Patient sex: F
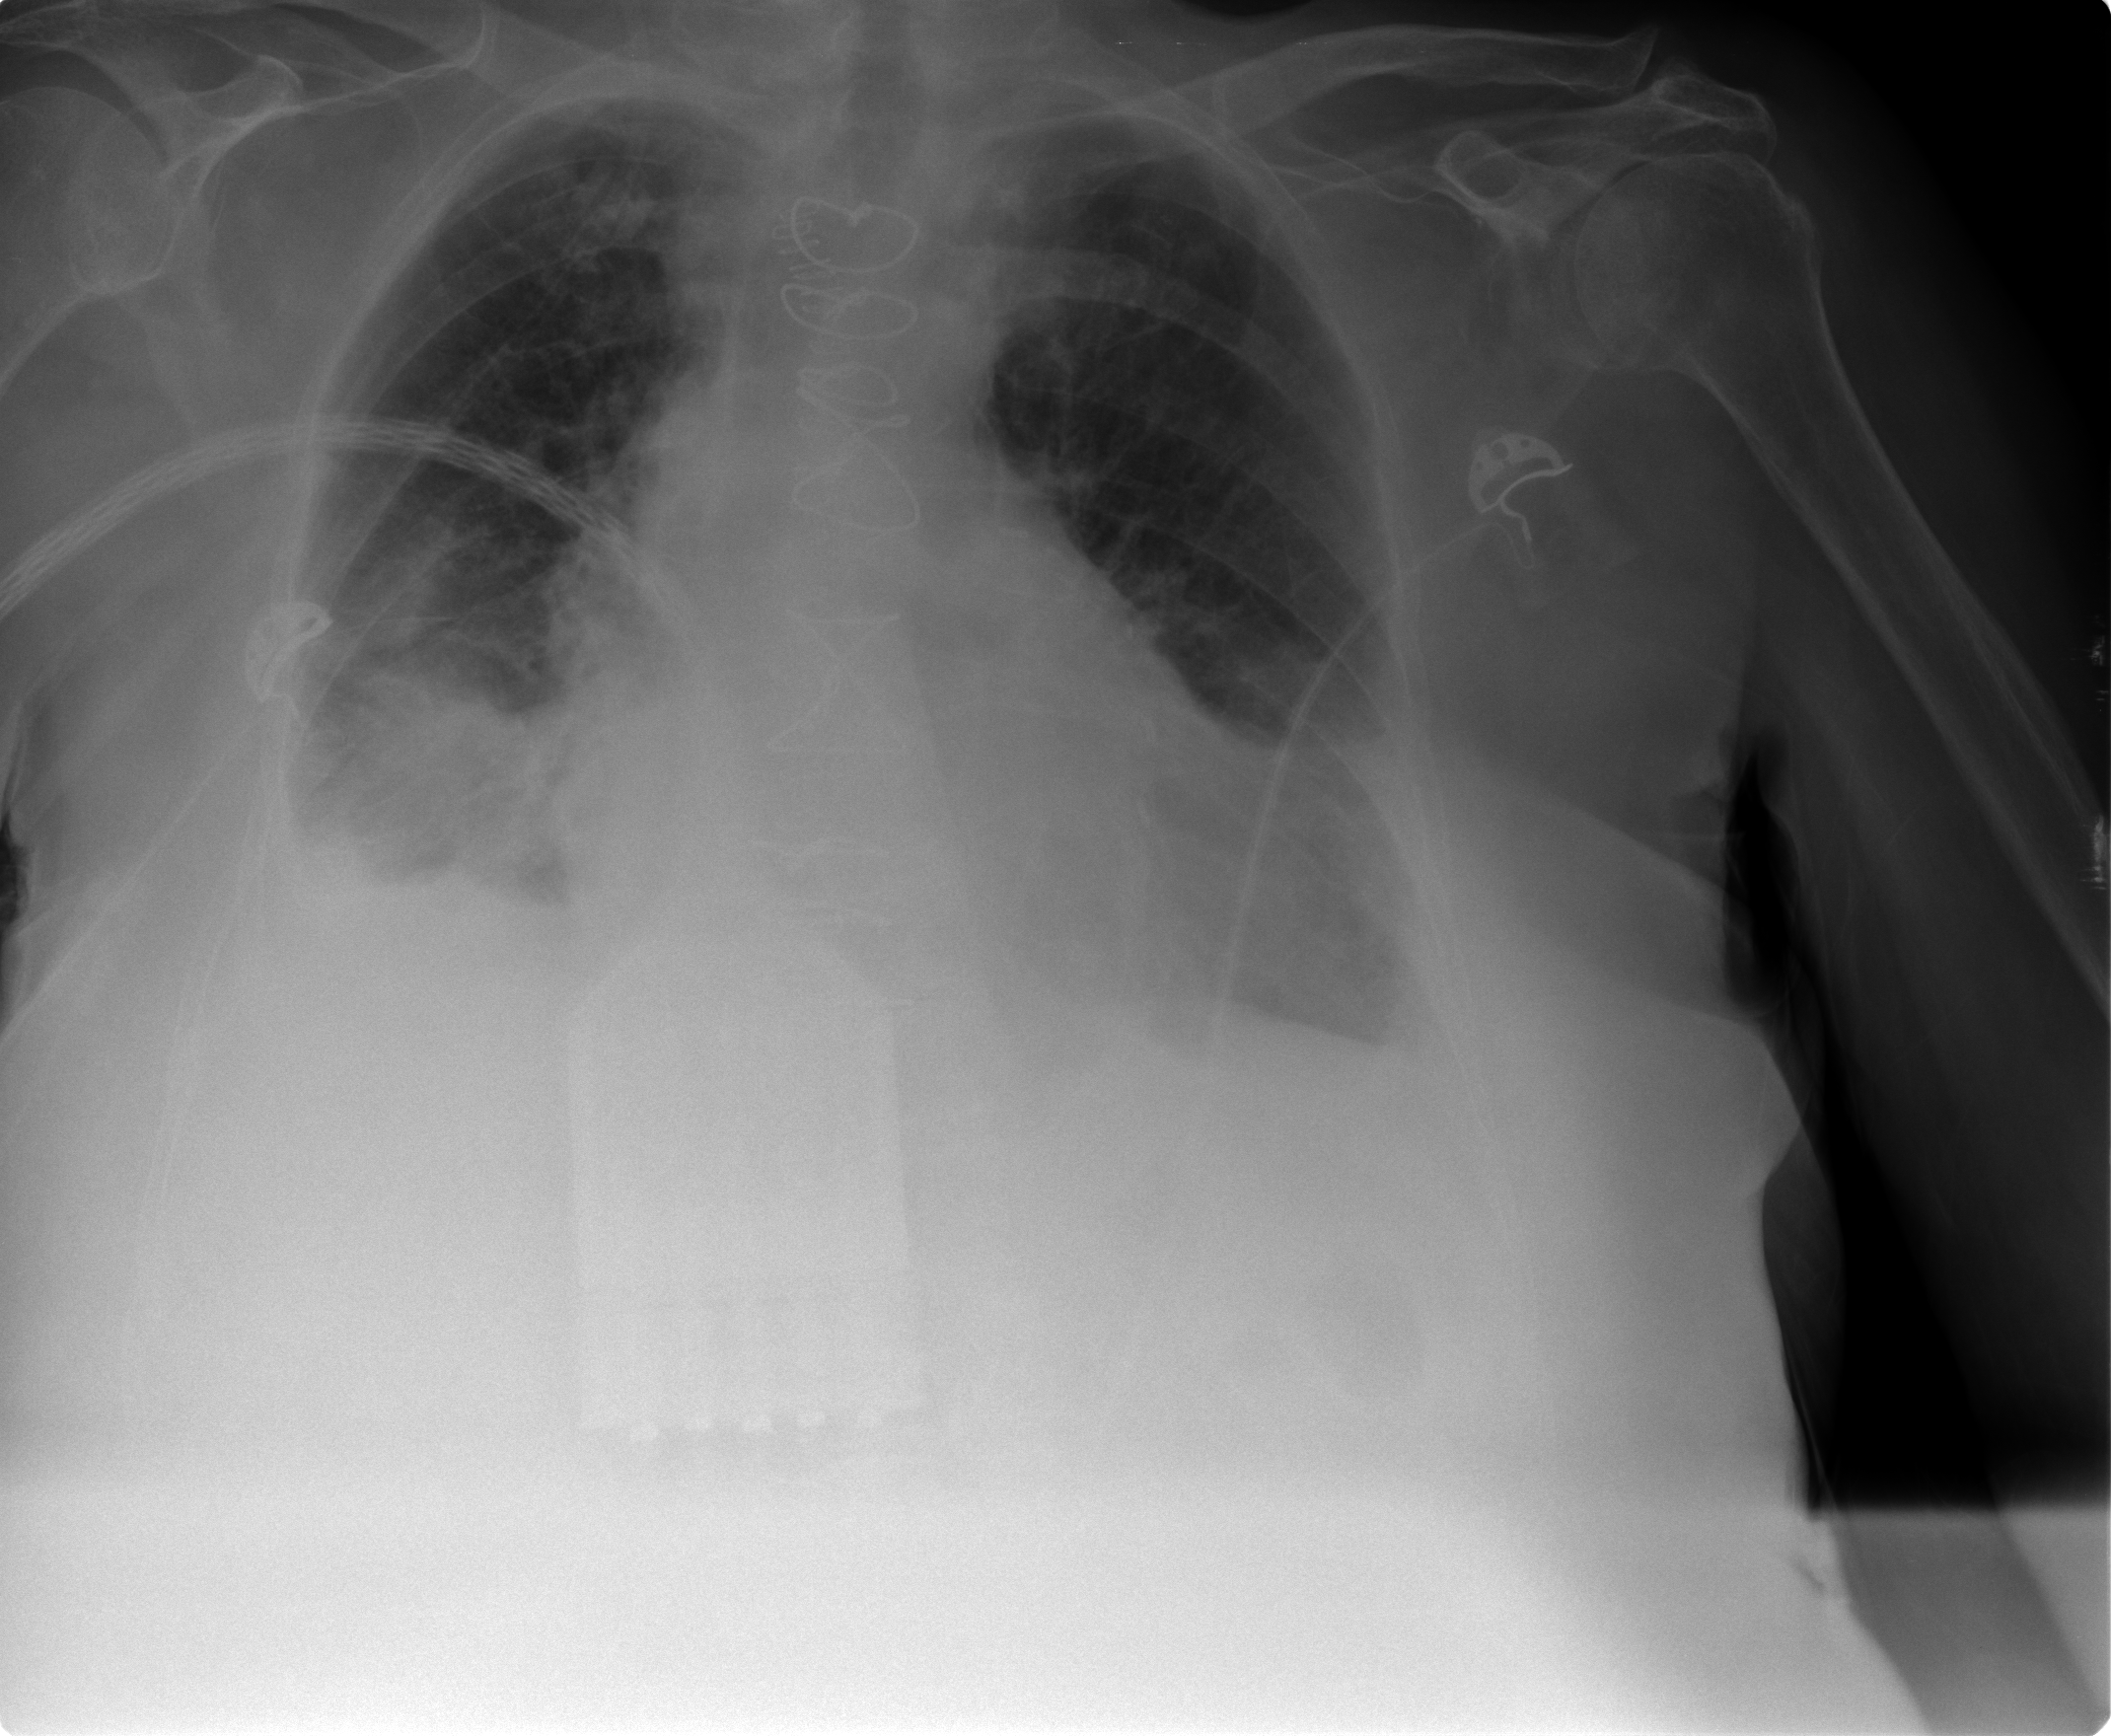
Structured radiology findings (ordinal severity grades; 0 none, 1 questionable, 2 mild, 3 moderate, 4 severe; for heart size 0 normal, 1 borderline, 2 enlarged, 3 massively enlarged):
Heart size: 2
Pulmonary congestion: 2
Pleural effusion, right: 2
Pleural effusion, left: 0
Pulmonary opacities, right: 2
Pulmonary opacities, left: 0
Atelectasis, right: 2
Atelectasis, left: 2